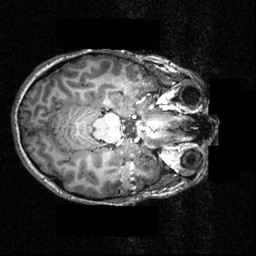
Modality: T1w
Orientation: axial
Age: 22
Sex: female
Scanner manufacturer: siemens
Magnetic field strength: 3.951 T
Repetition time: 1.5 s
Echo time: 0.00335 s